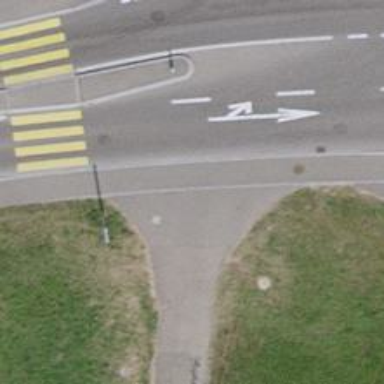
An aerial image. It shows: Sidewalk along the footway.